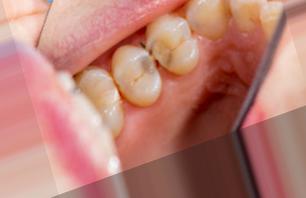
Condition: Caries